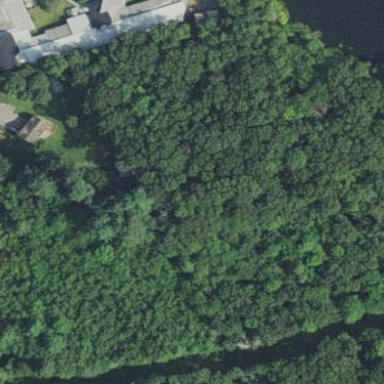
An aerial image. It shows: Woodland with needle-leaved trees.